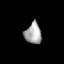
Tissue: lung
Cell type: Endothelial cells
Senescence score: 0.5814
Nuclear area (px): 346
Mean DAPI intensity: 164.104